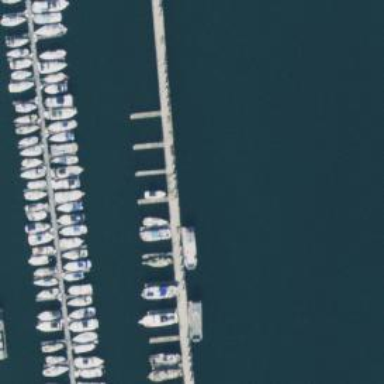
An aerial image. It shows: Pier with mooring facilities.